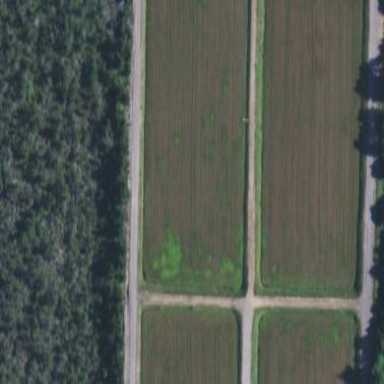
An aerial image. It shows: Farmland where cranberries are grown.